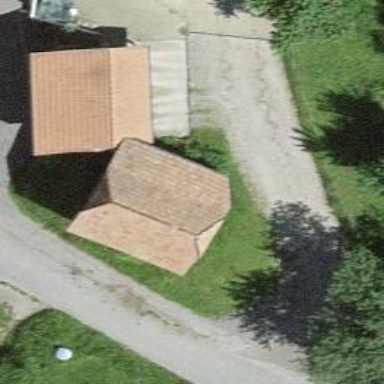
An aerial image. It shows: Rural barn.